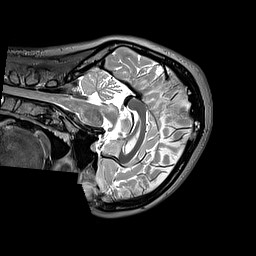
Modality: T2w
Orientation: sagittal
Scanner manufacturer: siemens
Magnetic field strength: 3 T
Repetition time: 3.2 s
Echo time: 0.406 s